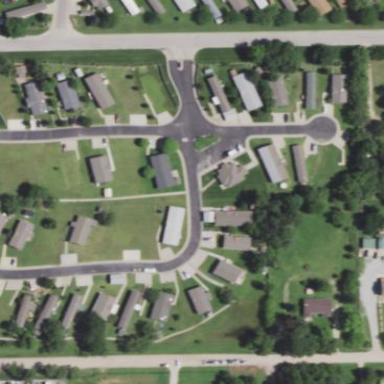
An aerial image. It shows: Residential area known as trailer park.